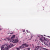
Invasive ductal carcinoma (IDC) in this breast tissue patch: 1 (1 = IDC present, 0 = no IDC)